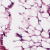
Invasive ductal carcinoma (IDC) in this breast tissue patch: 1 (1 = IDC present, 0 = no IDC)